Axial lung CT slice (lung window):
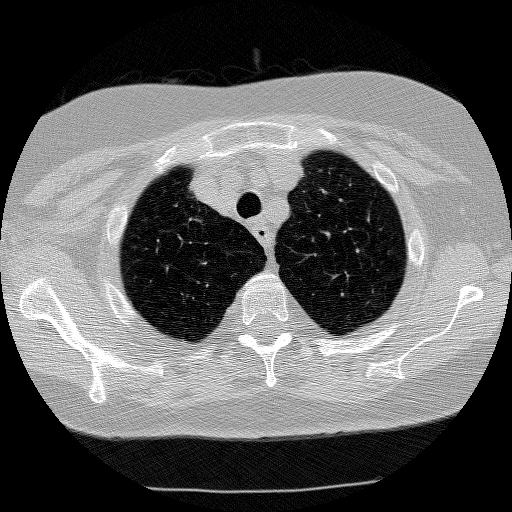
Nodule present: no